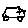
Label: car